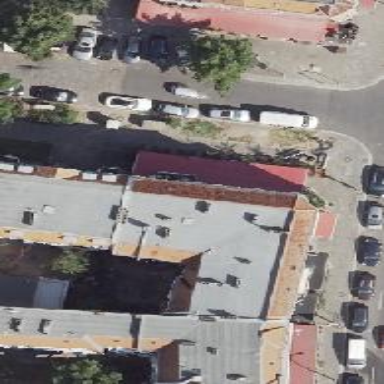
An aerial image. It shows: Restaurant.